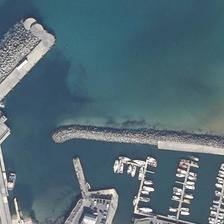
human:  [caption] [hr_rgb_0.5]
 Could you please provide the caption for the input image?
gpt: some boats are in a port near a piece of blue ocean .

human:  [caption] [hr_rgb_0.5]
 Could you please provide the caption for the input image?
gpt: some boats are in a port near a piece of blue ocean .

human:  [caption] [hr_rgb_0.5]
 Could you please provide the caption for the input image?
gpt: some boats are in a port near a piece of blue ocean .

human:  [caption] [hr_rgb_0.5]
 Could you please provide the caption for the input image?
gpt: some boats are in a port near a piece of blue ocean .

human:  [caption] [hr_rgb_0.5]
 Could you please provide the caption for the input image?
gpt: some boats are in a port near a piece of blue ocean .